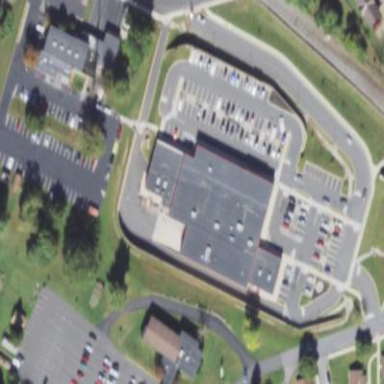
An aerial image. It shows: Commercial building housing supermarket.